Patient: sex M, age 57
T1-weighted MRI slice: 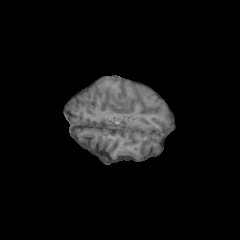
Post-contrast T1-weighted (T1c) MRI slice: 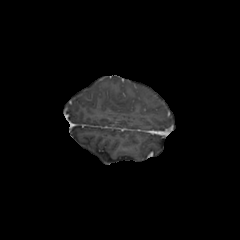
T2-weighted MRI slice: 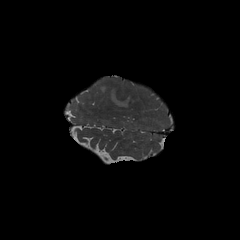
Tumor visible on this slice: yes
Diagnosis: Glioblastoma, IDH-wildtype
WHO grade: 4